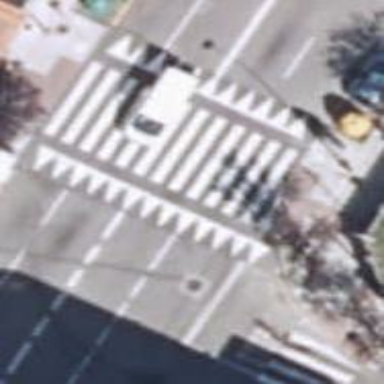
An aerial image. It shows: Marked crossing with traffic-calming table.